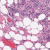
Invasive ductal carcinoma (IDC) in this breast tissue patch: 1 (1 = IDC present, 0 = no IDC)